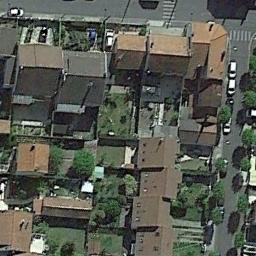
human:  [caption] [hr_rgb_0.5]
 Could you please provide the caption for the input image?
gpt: The dense residential is next to the road with some cars .

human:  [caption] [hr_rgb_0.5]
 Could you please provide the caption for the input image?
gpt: A dense residential area with some trees and lots of houses next to each other is surrounded by some roads .

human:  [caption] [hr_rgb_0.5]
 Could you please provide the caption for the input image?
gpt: The houses are on either side of the road .

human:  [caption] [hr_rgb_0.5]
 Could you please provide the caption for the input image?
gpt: There are many roads and neatly arranged houses and trees in densely populated areas .

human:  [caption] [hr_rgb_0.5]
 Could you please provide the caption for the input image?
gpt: There are brown buildings with lawns around on dense residential area .